Question: I have a relatively simple setup with and a :
- 'Scene''PerspectiveCamera'- 'IcosahedronBufferGeometry'- 'new THREE.ShaderMaterial'- 'new THREE.Points'
My shader material has a custom blend mode:
'''
shaderMaterial.blending = THREE.CustomBlending;
shaderMaterial.blendSrc = THREE.OneFactor;
shaderMaterial.blendDst = THREE.OneFactor;
shaderMaterial.blendEquation = THREE.AddEquation;
'''
and my fragment shader currently only does this:
'gl_FragColor = vec4(0.0, 0.1, 0.0, 0.0);'
Since I'm rendering into a fully black canvas, the expected color of drawn points should be, considering the blending mode:
'''
SRC DST
r = 0 r = 0 r = 0
g = 0.1 * 1.0 + g = 0 * 1.0 = g = 0.1
b = 0 b = 0 b = 0
'''
However, I get a totally different result:

The points are rendered much more brightly than the expected '0.1'. Using
'gl_FragColor = vec4(0.0, 0.2, 0.0, 0.0);'
the points become fully saturated '(g = 255)'.
What causes this? I have some ideas and hopefully can push me in the right direction.
1. Perhaps three.js appends some code to my fragment shader, modifying the gl_FragColor?
2. Maybe I'm not aware of some extra rendering / post processing step that three.js does?
3. Maybe I've misunderstood the math regarding blending modes?
4. Maybe there is some implementation error in three.js?
5. Perhaps it's a browser / canvas / color space thing? (However, I cannot imagine any transformation that causes a green value of 0.2 to become fully saturated (255) in any color space transformation!)
Any help would be greatly appreciated.
Thanks!
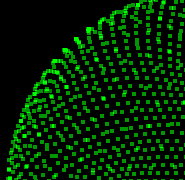
Answer: The issue is every point is being drawn 5 times because 'IcosahedronBufferGeometry' is designed for drawing triangles. Each vertex is shared by 5 triangles. We can test this by augmenting 'drawArrays'
Running the code below we see it's asking to draw 60 points even though visually there would only be 12 (the code below does not draw anything visible, it's only designed to check the draw call).
'''
WebGLRenderingContext.prototype.drawArrays = function(origFn) {
return function(...args) {
console.log('drawArrays', ...args);
origFn.call(this, ...args);
};
}(WebGLRenderingContext.prototype.drawArrays);
function main() {
const canvas = document.querySelector('#c');
const renderer = new THREE.WebGLRenderer({canvas});
const camera = new THREE.Camera();
const scene = new THREE.Scene();
const geo = new THREE.IcosahedronBufferGeometry(1);
const material = new THREE.MeshBasicMaterial();
scene.add(new THREE.Points(geo, material));
renderer.render(scene, camera);
}
main();
'''
'''
<canvas id="c"></canvas>
<script src="https://threejsfundamentals.org/threejs/resources/threejs/r112/build/three.min.js"></script>
'''